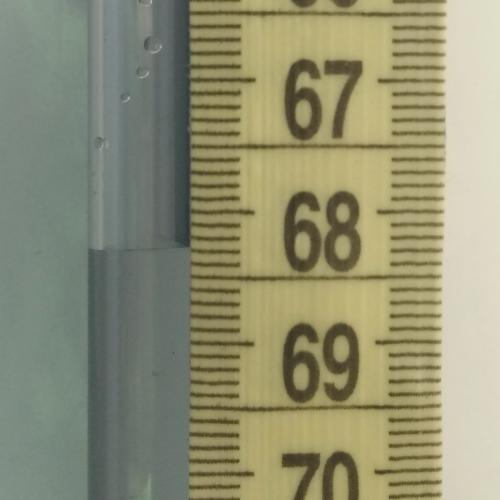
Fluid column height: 68.3 cm